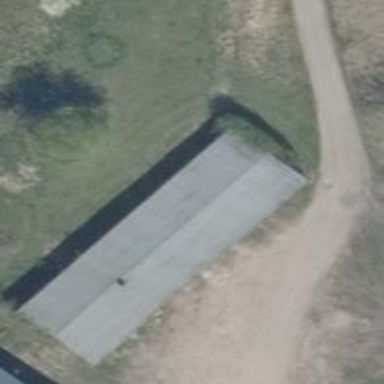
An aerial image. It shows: Farm auxiliary building.